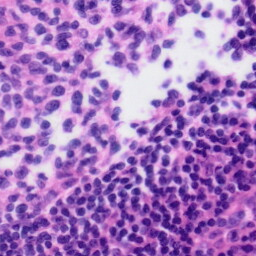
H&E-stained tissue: Tonsil